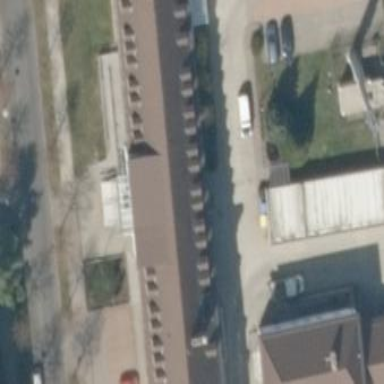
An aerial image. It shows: Hipped roof building that serves as police station.